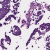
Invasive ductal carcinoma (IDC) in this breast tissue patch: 1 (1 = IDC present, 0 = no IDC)